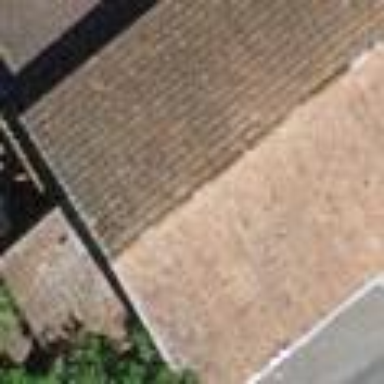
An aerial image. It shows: Barn.